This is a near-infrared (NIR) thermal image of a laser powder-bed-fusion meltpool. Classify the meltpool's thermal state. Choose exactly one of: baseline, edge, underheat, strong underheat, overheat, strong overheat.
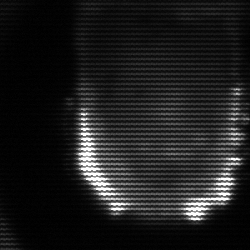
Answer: baseline